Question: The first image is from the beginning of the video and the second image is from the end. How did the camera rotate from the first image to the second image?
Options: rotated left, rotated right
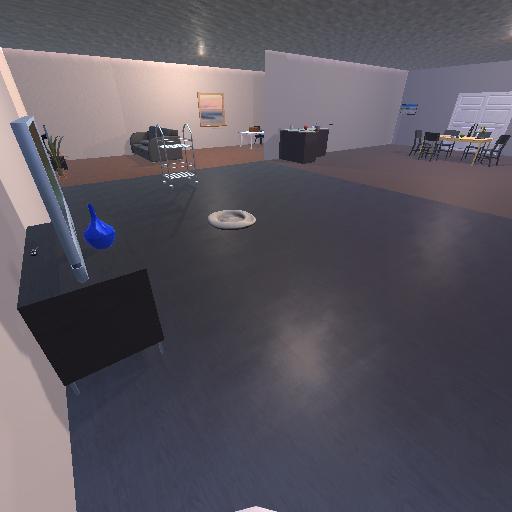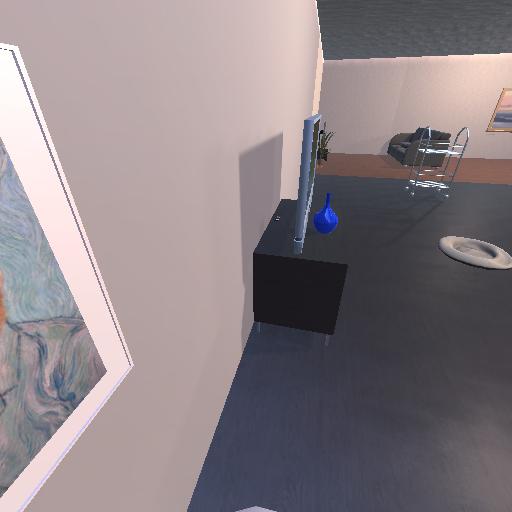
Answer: rotated left